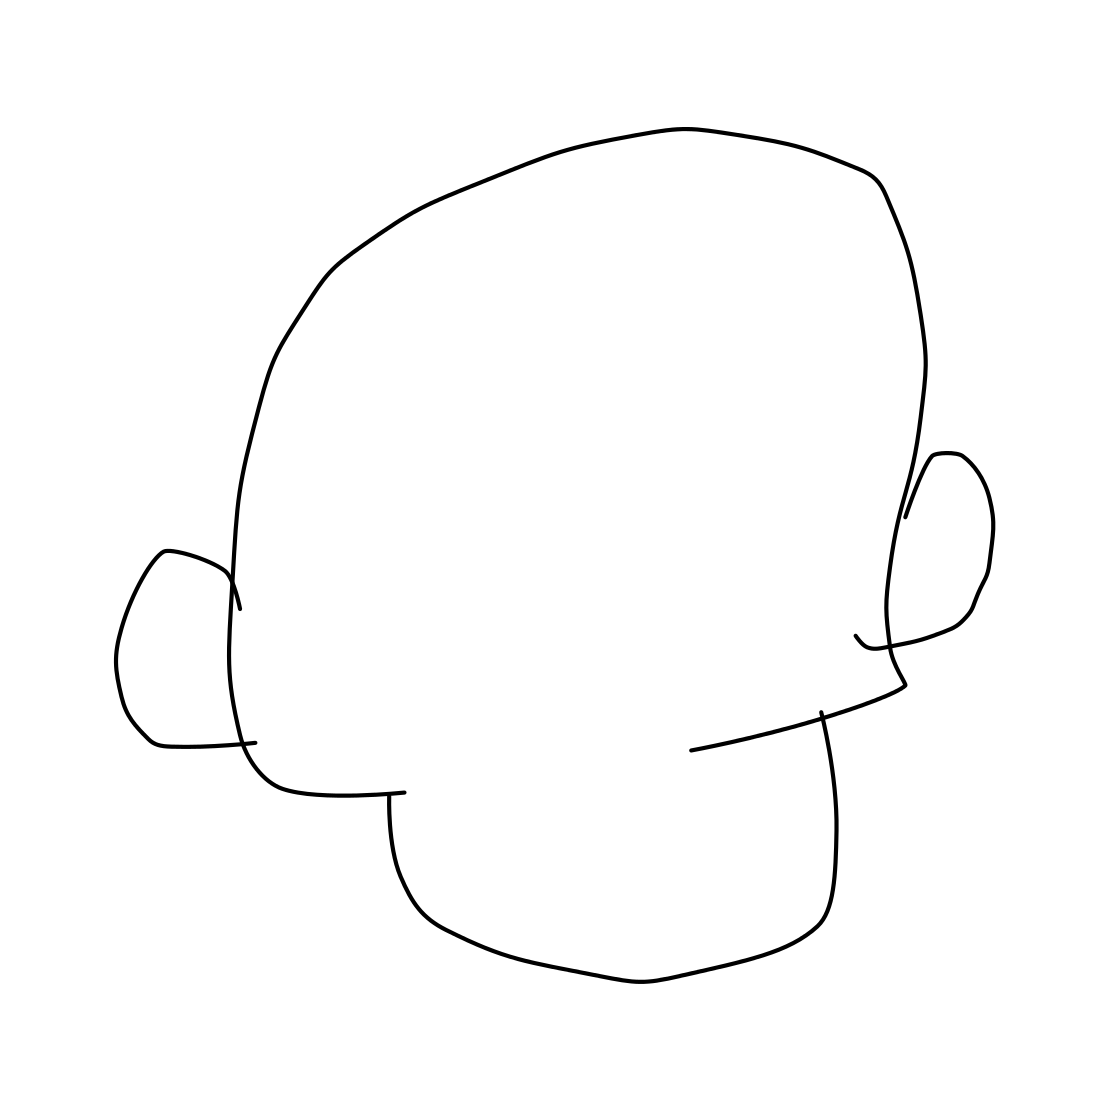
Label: helmet